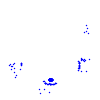
Particle: electron